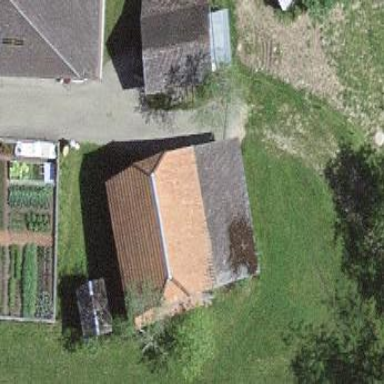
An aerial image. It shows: Rural barn.